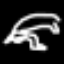
Label: frog